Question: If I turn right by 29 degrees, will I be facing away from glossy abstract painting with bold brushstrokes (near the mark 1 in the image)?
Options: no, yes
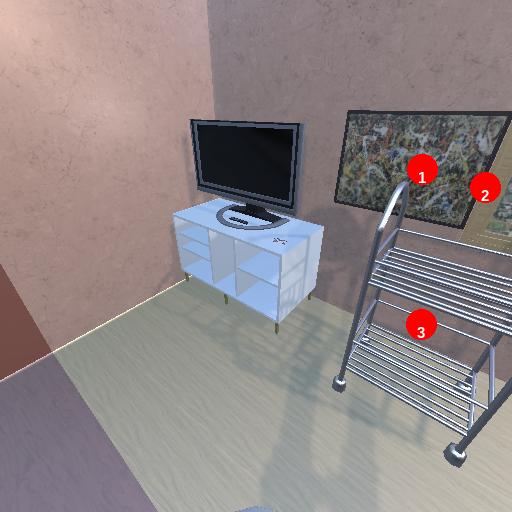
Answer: no